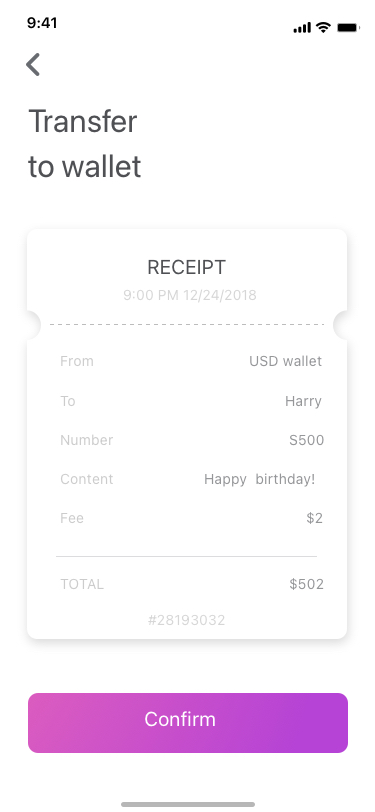
Text in this UI design:
#28193032
$502
TOTAL
$2
Happy  birthday!
S500
Harry
USD wallet
Fee
Content
Number
To
From
9:00 PM 12/24/2018
RECEIPT
Confirm
Transfer
to wallet